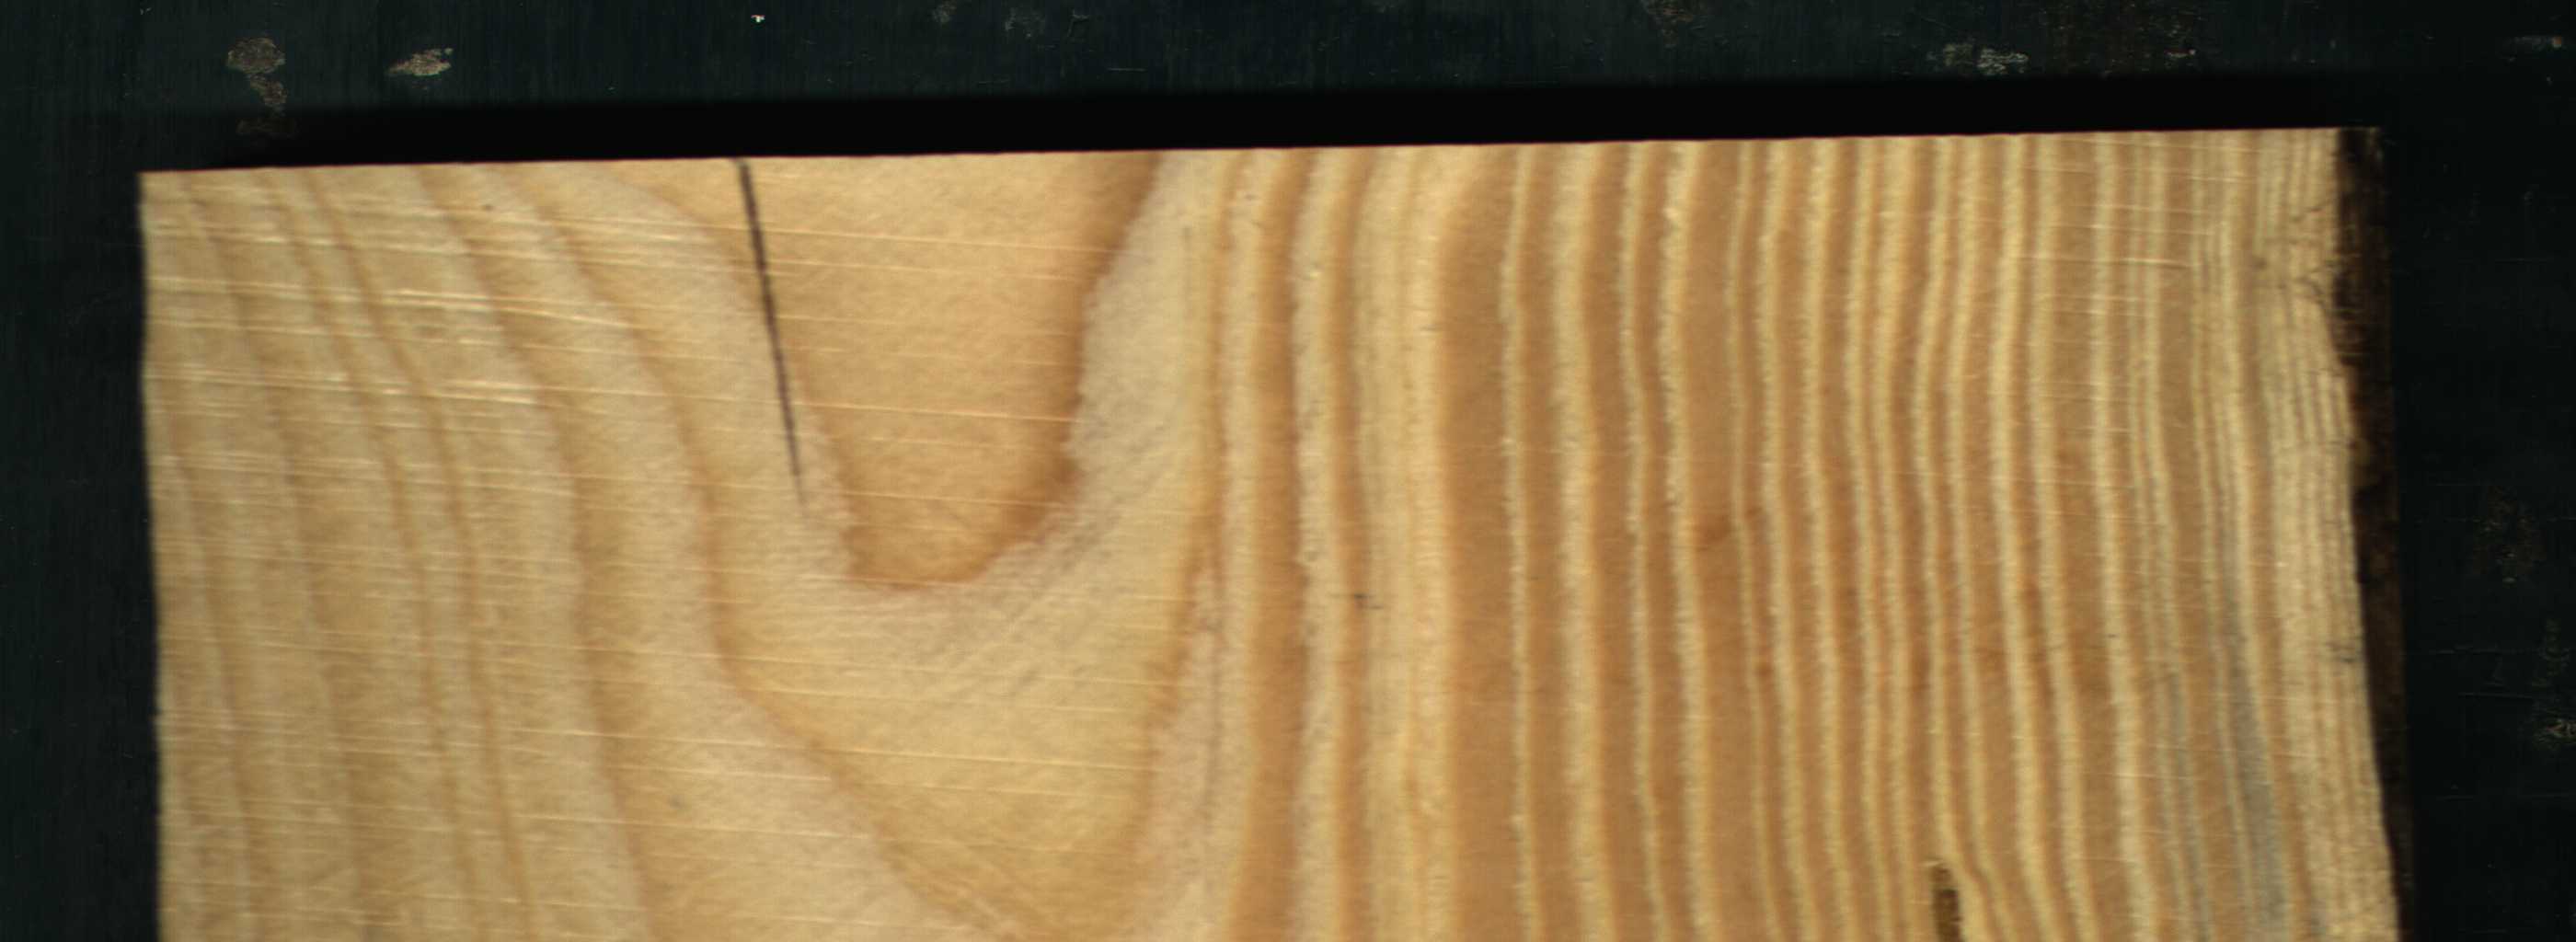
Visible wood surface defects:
resin
Crack